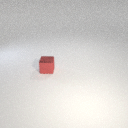
small red metal cube